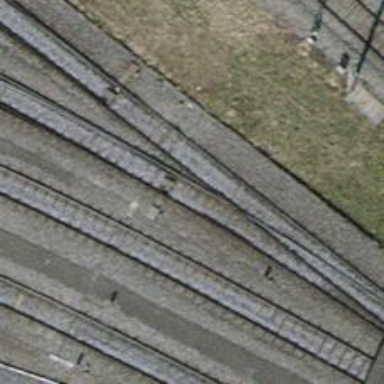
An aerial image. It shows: Single-track railway yard.